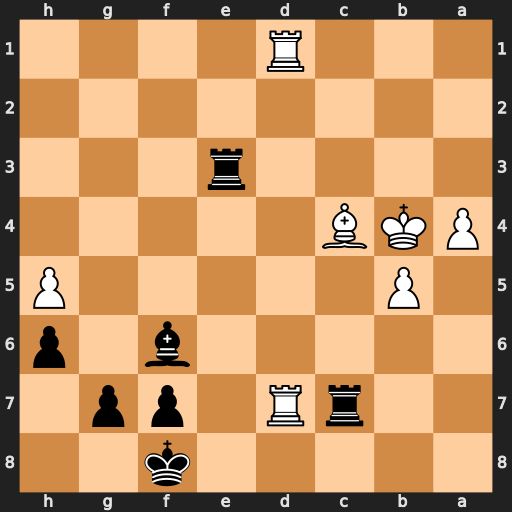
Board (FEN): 5k2/2rR1pp1/5b1p/1P5P/PKB5/4r3/8/3R4
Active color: b
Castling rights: -
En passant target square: -
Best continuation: Bc3+ Kb3 Bd4+ Ka2 Rxd7